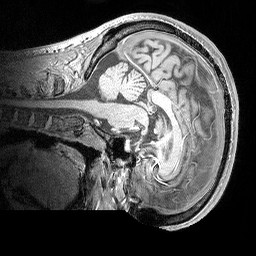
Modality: MP2RAGE
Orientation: sagittal
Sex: male
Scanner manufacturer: siemens
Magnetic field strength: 3 T
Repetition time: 5 s
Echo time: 0.00292 s